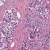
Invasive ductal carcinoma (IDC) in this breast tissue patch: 1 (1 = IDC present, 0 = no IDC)